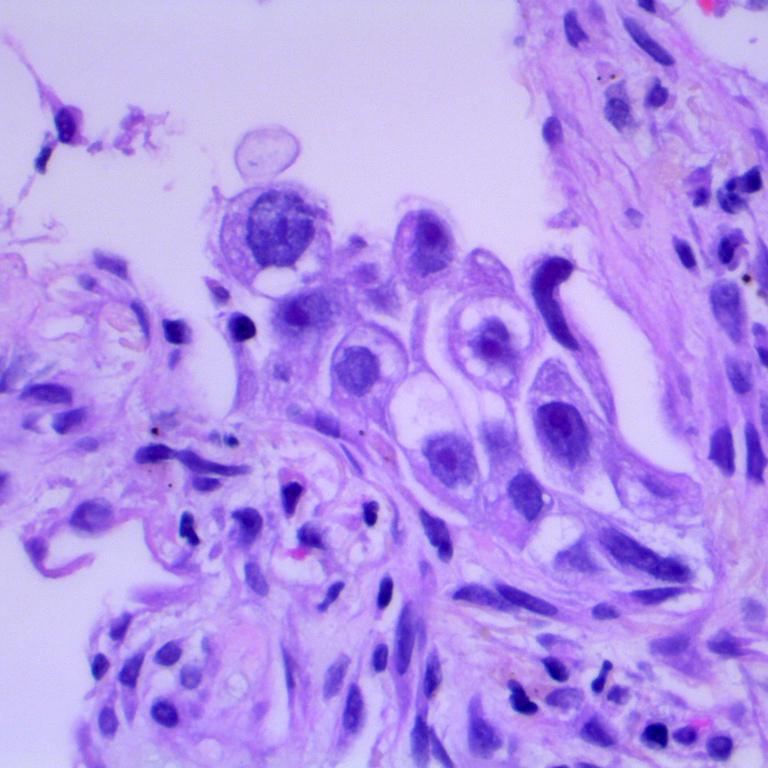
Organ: lung
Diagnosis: adenocarcinomas